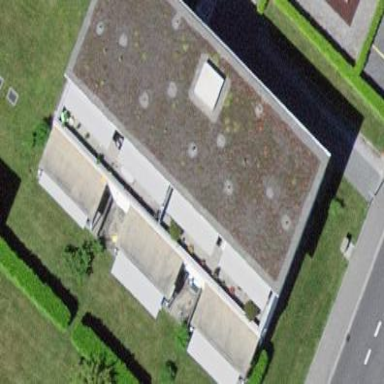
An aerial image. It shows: Apartment building with flat roof.